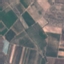
Land use / land cover: PermanentCrop